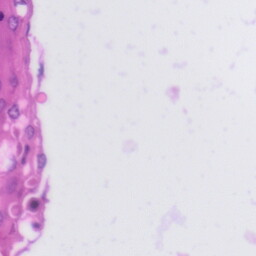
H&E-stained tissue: Tonsil